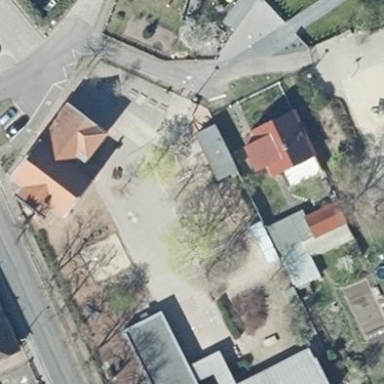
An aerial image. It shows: Fence surrounding school.